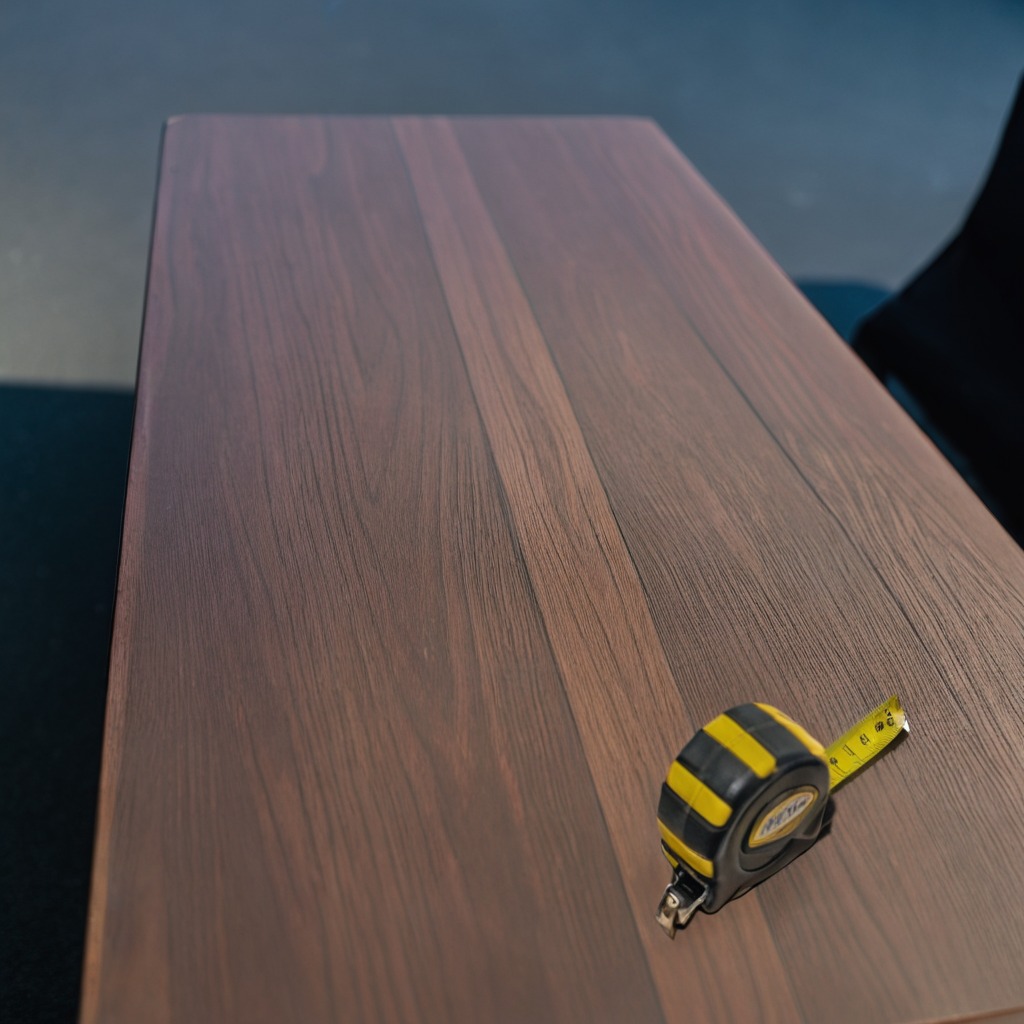
A measuring tape is lying on the old table.